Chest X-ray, AP view. Patient: 58 years old, sex F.
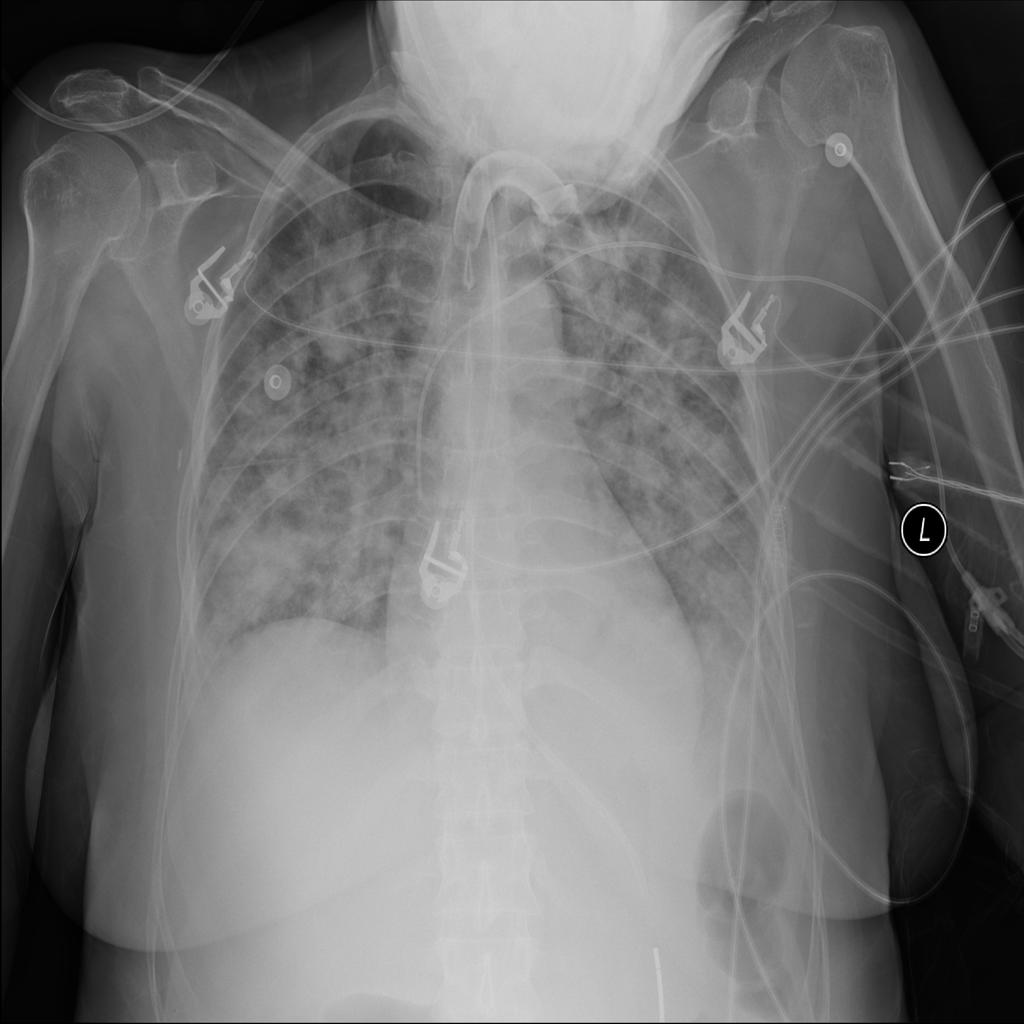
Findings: Infiltration, Nodule